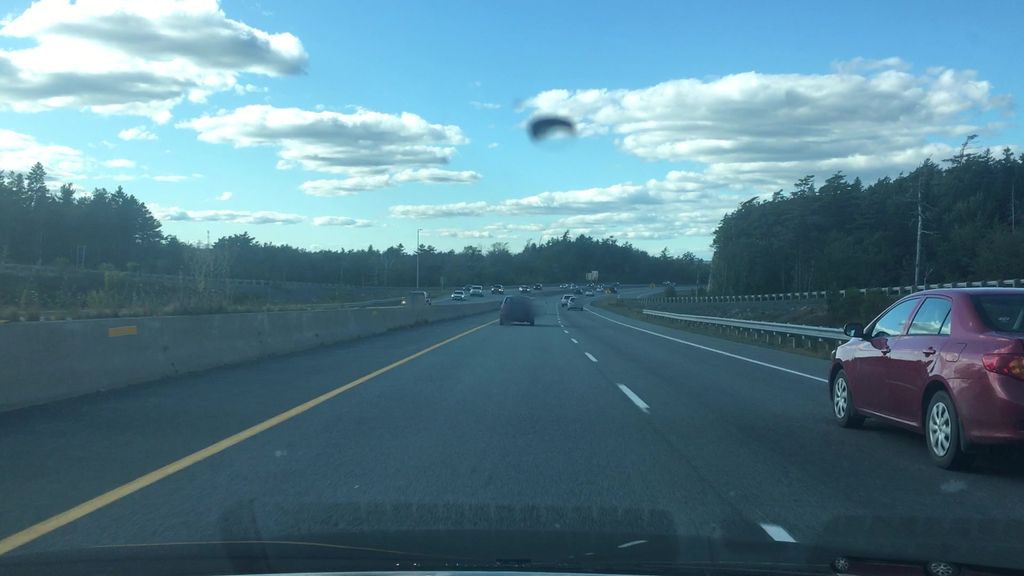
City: halifax